Question:
I want to add a listener to the select button which gets the multiple rows selected in the checklist tableviewer. It then proccedes to check those boxes.
My question is how do I get the list of rows selected in the tableviewer?
Here is the code for the table:
'''
private void createCheckViewer(Composite parent){
tableViewer = CheckboxTableViewer.newCheckList(parent, SWT.MULTI| SWT.BORDER | SWT.FULL_SELECTION | SWT.H_SCROLL | SWT.V_SCROLL);
if ( (GanttFrame.getListOfFunctionTasks()!= null)){
if (!(GanttFrame.getListOfFunctionTasks().isEmpty())){
// Data Rows
for (int i = 0; i < GanttFrame.getListOfFunctionTasks().size(); i++) {
tableViewer.add(GanttFrame.getListOfFunctionTasks().get(i));
GanttFrame.getListOfFunctionTasks().get(i).setCheckId(i);
}
}
}
// flow trace or function trace
String columnHeader;
if (TraceData.getFlowTraceFlag()){
columnHeader = "Flow Traces";
}else{
columnHeader = "Function Traces";
}
// define layout for the viewer
gridData = new GridData(SWT.FILL, SWT.TOP, true, false, 3, 1);
gridData.heightHint = 400;
tableViewer.getControl().setLayoutData(gridData);
tableViewer.addCheckStateListener(this.getCheckListListener());
final Table table = tableViewer.getTable();
TableLayout layout = new TableLayout();
TableViewerColumn col = new TableViewerColumn(tableViewer, SWT.LEAD);
col.getColumn().setText(columnHeader);
layout.addColumnData(new ColumnWeightData(500));
table.setLayout(layout);
table.setHeaderVisible(true);
table.setLinesVisible(true);
}
'''
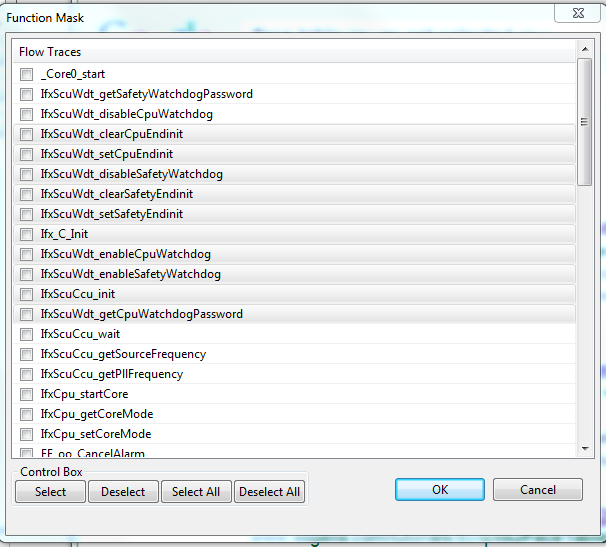
Answer: Use:
'''
IStructuredSelection selection = (IStructuredSelection)tableViewer.getSelection();
'''
You then have various choices for processing the selection:
'''
Object [] selections = selection.toArray();
List<?> selections = selection.toList();
Iterator<?> iterator = selection.iterator();
'''